Question: I'm using <URL>, A button doesn't responds to mouse click most of the time, I'll have to click it twice,

I on the button, and it seems the mouse up event doesn't happen. I have to click the button again to trigger my action.
After more testing today, I found the button inside works normally after it is displayed for 2 seconds. more weird.
Is there anyone knows that going on here?
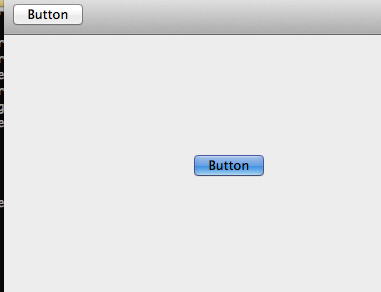
Answer: I used one out of two of my apple developer support service, and get it solved. row double clicked of PXListView needs to change a little to work with M3NavigationView
'''
if([theEvent clickCount]>1) {
if([[self delegate] respondsToSelector:@selector(listView:rowDoubleClicked:)]) {
[[self delegate] listView:self rowDoubleClicked:[theCell row]];
return; //return here, this is the change
}
}
'''